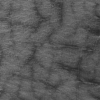
Label: not_dusty